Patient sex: M
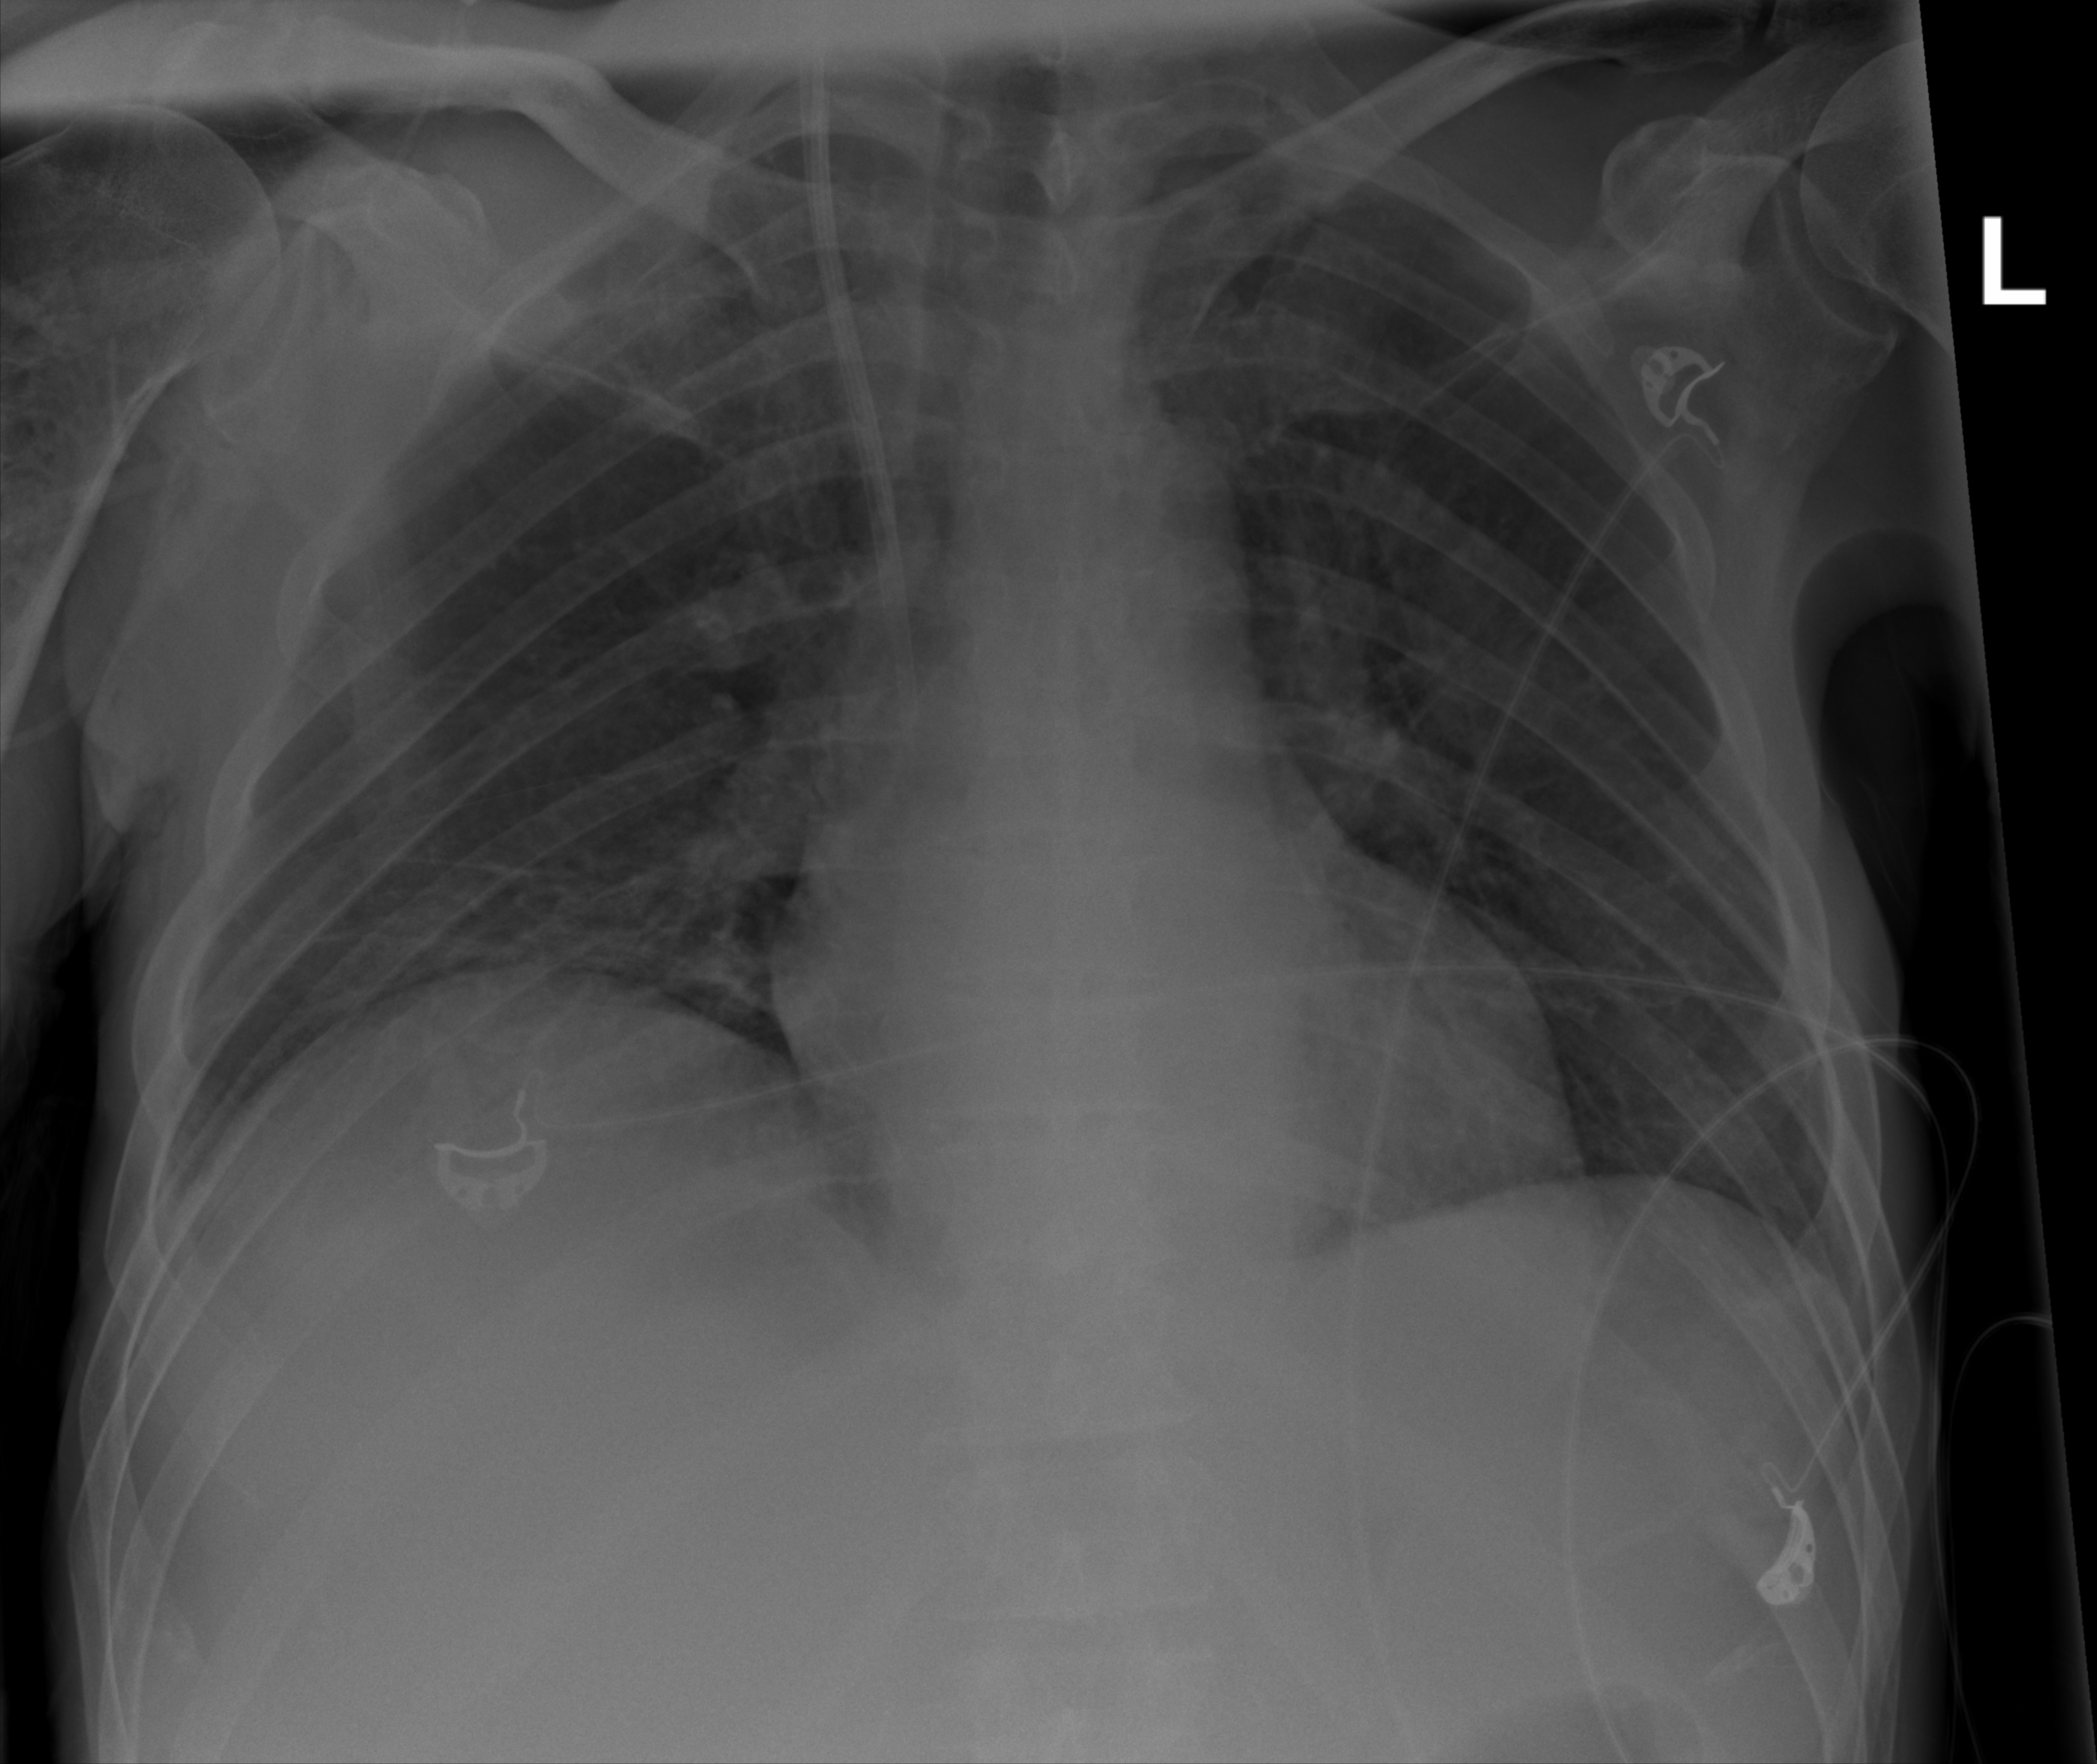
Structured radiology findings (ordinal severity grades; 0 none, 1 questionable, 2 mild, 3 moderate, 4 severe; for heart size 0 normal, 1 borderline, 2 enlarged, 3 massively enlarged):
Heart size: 0
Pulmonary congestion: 0
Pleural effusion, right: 2
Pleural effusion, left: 0
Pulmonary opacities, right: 2
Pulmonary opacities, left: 0
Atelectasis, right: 2
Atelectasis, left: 0